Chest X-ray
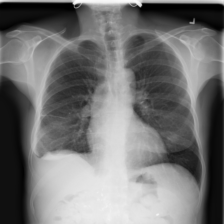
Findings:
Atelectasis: negative
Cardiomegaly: negative
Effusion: negative
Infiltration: negative
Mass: negative
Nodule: negative
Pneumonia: negative
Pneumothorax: negative
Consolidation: negative
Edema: negative
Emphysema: negative
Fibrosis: negative
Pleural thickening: negative
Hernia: negative